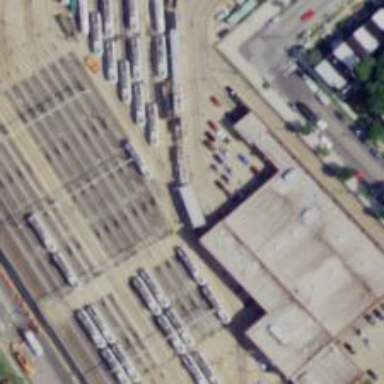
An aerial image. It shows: Tram railway yard with electrified contact lines.